Question: The listView is displayed in Android Studio XML window but when I run it in GenyMotion, where the listView is supposed to be is empty. I tried adding dummy values but no luck.
add_device.XML
'''
<?xml version="1.0" encoding="utf-8"?>
<RelativeLayout xmlns:android="http://schemas.android.com/apk/res/android"
xmlns:tools="http://schemas.android.com/tools"
android:layout_width="match_parent" android:layout_height="match_parent"
android:background="#ffffff"
android:weightSum="1">
<EditText
android:layout_width="320dp"
android:layout_height="55dp"
android:id="@+id/deviceName"
android:background="#c0c0c0"
android:layout_marginTop="30dp"
android:textAlignment="center"
android:textColor="#ffffff"
android:textSize="@dimen/abc_dialog_padding_material"
android:hint="DEVICE NAME"
android:layout_weight="0.73"
android:editable="true"
android:elegantTextHeight="false"
android:enabled="true"
android:focusable="true"
android:layout_alignParentTop="true"
android:layout_centerHorizontal="true" />
<ListView
android:layout_width="match_parent"
android:layout_height="match_parent"
android:id="@+id/listOfDevices"
android:layout_marginTop="30dp"
android:layout_below="@+id/deviceName"
android:clickable="true"
android:divider="#33cc00"
android:dividerHeight="2dp"
android:drawSelectorOnTop="false"
android:fastScrollAlwaysVisible="false"
android:headerDividersEnabled="true"
android:choiceMode="singleChoice"
android:contextClickable="true"
tools:listitem="@android:layout/simple_list_item_1"
android:layout_marginBottom="140dp"
android:listSelector="#33cc00"
android:visibility="visible" />
<Button
android:layout_width="@dimen/abc_config_prefDialogWidth"
android:layout_height="55dp"
android:text="CONFIRM"
android:id="@+id/confirmBtn"
android:layout_weight="0.76"
android:background="#33cc00"
android:textSize="25dp"
android:textColor="#ffffff"
android:layout_marginBottom="22dp"
android:layout_above="@+id/companyTagName"
android:layout_centerHorizontal="true" />
<TextView
android:layout_width="wrap_content"
android:layout_height="wrap_content"
android:textAppearance="?android:attr/textAppearanceSmall"
android:text="PereGreen Energy Ltd"
android:id="@+id/companyTagName"
android:textAlignment="center"
android:layout_alignParentBottom="true"
android:layout_centerHorizontal="true" />
</RelativeLayout>
'''
ListViewAndroidExample.Java
'''
public class ListViewAndroidExample extends Activity {
ListView listView ;
@Override
protected void onCreate(Bundle savedInstanceState) {
super.onCreate(savedInstanceState);
setContentView(R.layout.add_device);
// Get ListView object from xml
listView = (ListView) findViewById(R.id.listOfDevices);
// Defined Array values to show in ListView
String[] values = new String[] { "Test 1",
"Test 2",
"Test 3",
"Test 4",
"Test 5",
"Test 6",
"Test 7",
"Test 8"
};
ArrayAdapter<String> adapter = new ArrayAdapter<String>(this,
android.R.layout.simple_list_item_1, android.R.id.text1, values);
// Assign adapter to ListView
listView.setAdapter(adapter);
// ListView Item Click Listener
listView.setOnItemClickListener(new AdapterView.OnItemClickListener() {
@Override
public void onItemClick(AdapterView<?> parent, View view,
int position, long id) {
// ListView Clicked item index
int itemPosition = position;
// ListView Clicked item value
String itemValue = (String) listView.getItemAtPosition(position);
// Show Alert
Toast.makeText(getApplicationContext(),
"Position :" + itemPosition + " ListItem : " + itemValue, Toast.LENGTH_LONG)
.show();
}
});
}
}
'''
This is what I see when I run the emulator.

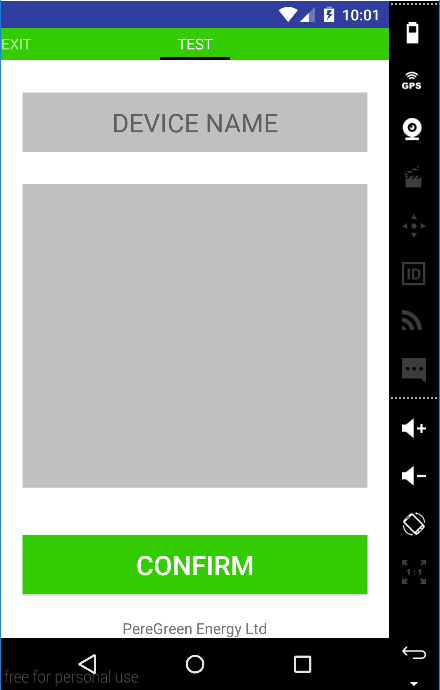
Answer: '''
List <String> sampleValues= new ArrayList<String>(Arrays.asList(values));
ArrayAdapter<String> adapter = new ArrayAdapter<String>(this,
android.R.layout.simple_list_item_1, android.R.id.text1, sampleValues);
// Assign adapter to ListView
listView.setAdapter(adapter);
'''
Let me know in case of any query.